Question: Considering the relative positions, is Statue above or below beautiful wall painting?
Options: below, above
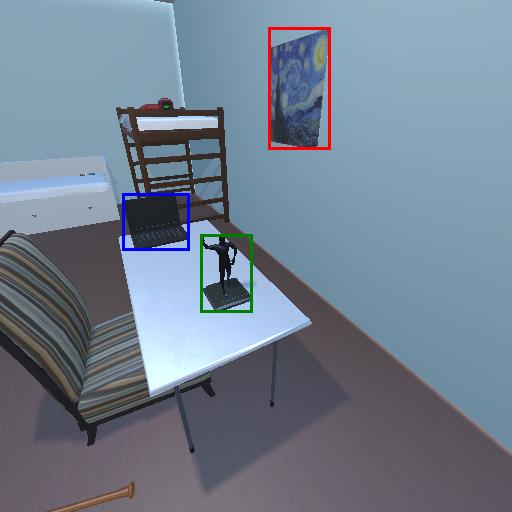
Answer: below